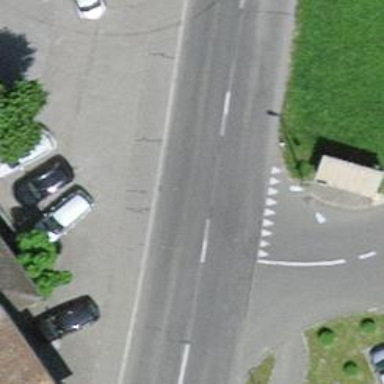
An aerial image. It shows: Public transport stop position.